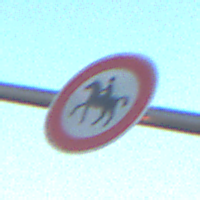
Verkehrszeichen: VerbotReiter
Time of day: SunriseSunset
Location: Outdoor (RoadRail)
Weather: Clear
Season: NotSpecified
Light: Natural